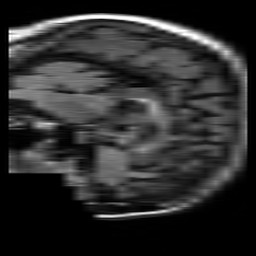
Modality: FLAIR
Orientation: sagittal
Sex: female
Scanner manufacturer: philips
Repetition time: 11 s
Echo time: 0.125 s